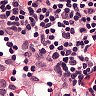
Metastatic tissue present: no